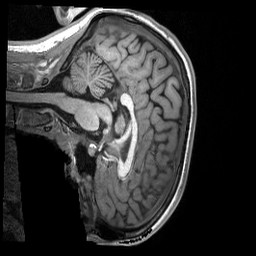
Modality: T1w
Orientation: sagittal
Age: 16
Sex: female
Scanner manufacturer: siemens
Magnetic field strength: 3 T
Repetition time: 2.53 s
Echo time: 0.00174 s